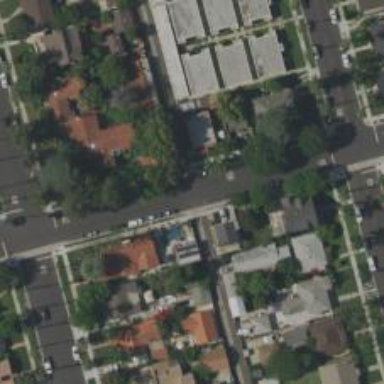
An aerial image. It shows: Alley classified as service road.